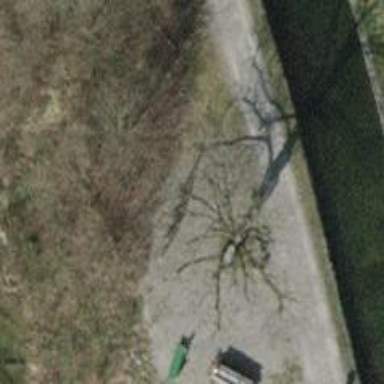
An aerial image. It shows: Nest box for birds.